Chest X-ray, PA view. Patient: 64 years old, sex F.
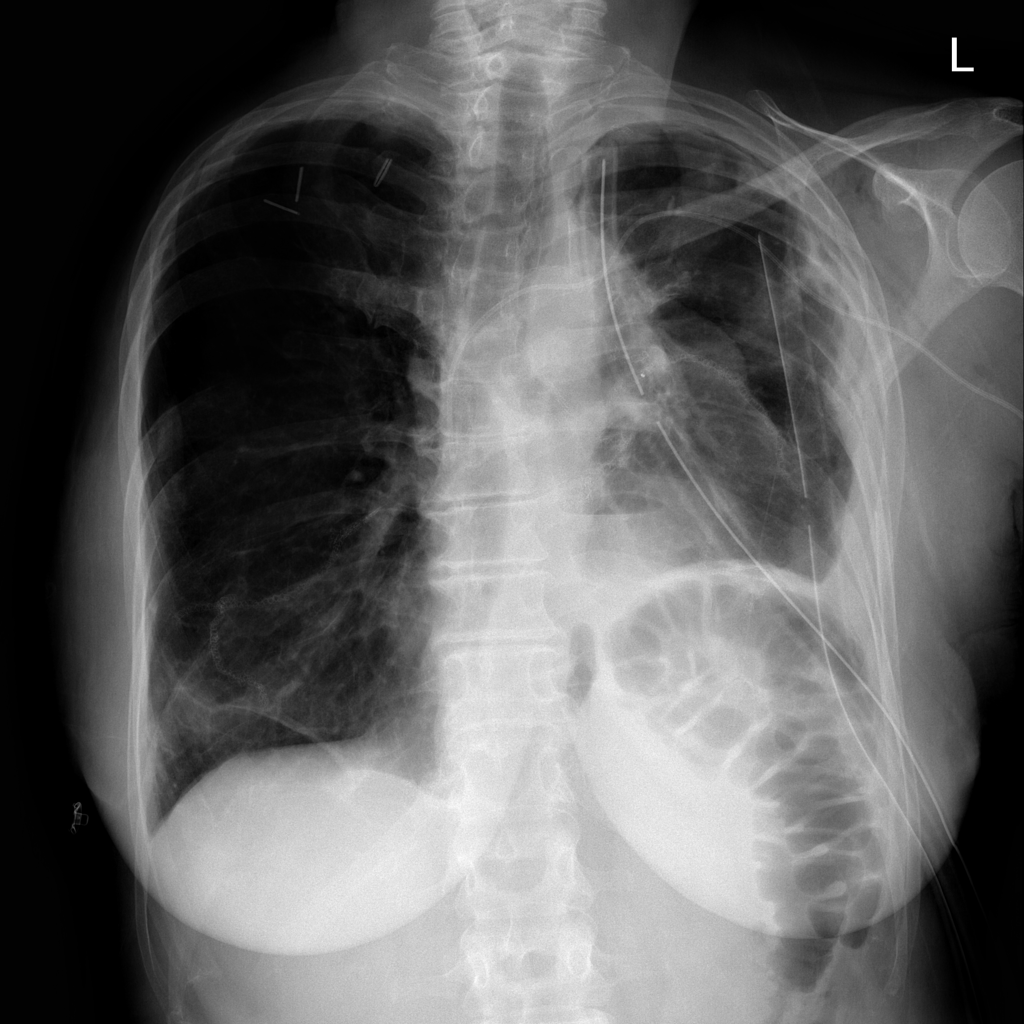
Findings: Effusion, Pneumothorax